Field crop: maize
Growth stage: 2
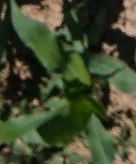
Species: maize